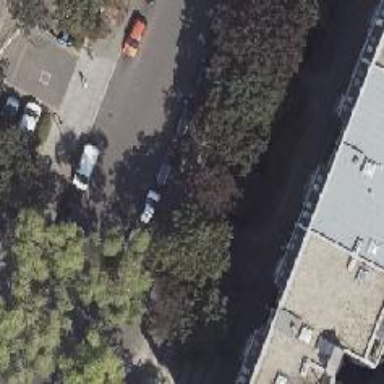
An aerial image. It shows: Parking lane with asphalt surface.